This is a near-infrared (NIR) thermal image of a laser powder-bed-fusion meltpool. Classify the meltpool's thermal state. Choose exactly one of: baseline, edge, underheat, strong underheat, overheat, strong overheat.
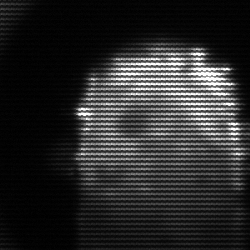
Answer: baseline